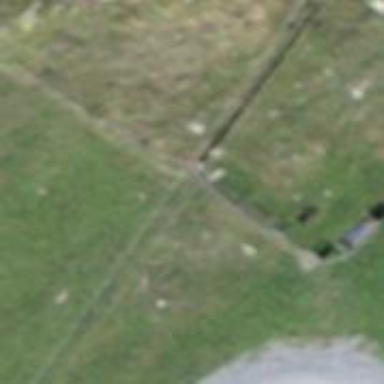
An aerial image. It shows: Minor power line with three cables.